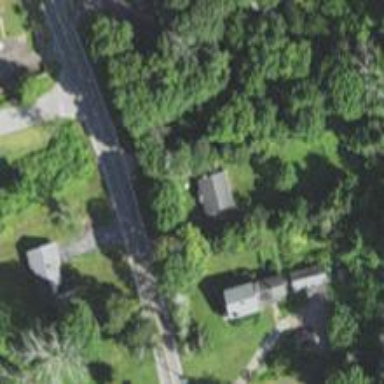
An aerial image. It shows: Residential driveway serving as service road.